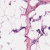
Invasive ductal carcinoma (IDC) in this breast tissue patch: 1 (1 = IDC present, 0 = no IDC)